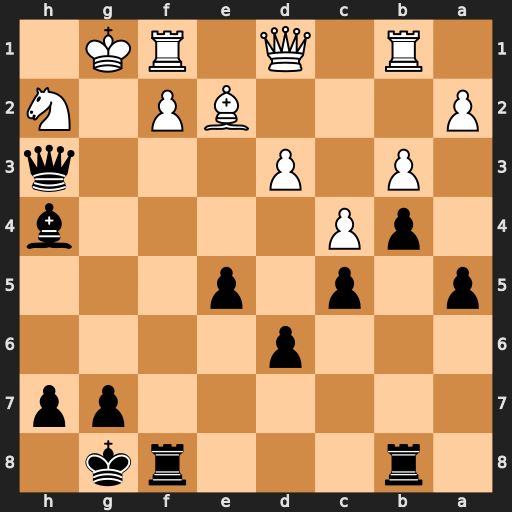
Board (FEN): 1r3rk1/6pp/3p4/p1p1p3/1pP4b/1P1P3q/P3BP1N/1R1Q1RK1
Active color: b
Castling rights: -
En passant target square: -
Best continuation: Bxf2+ Rxf2 Rxf2 Kxf2 Qxh2+